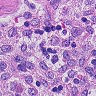
Metastatic tissue present: no